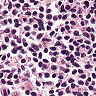
Metastatic tissue present: no